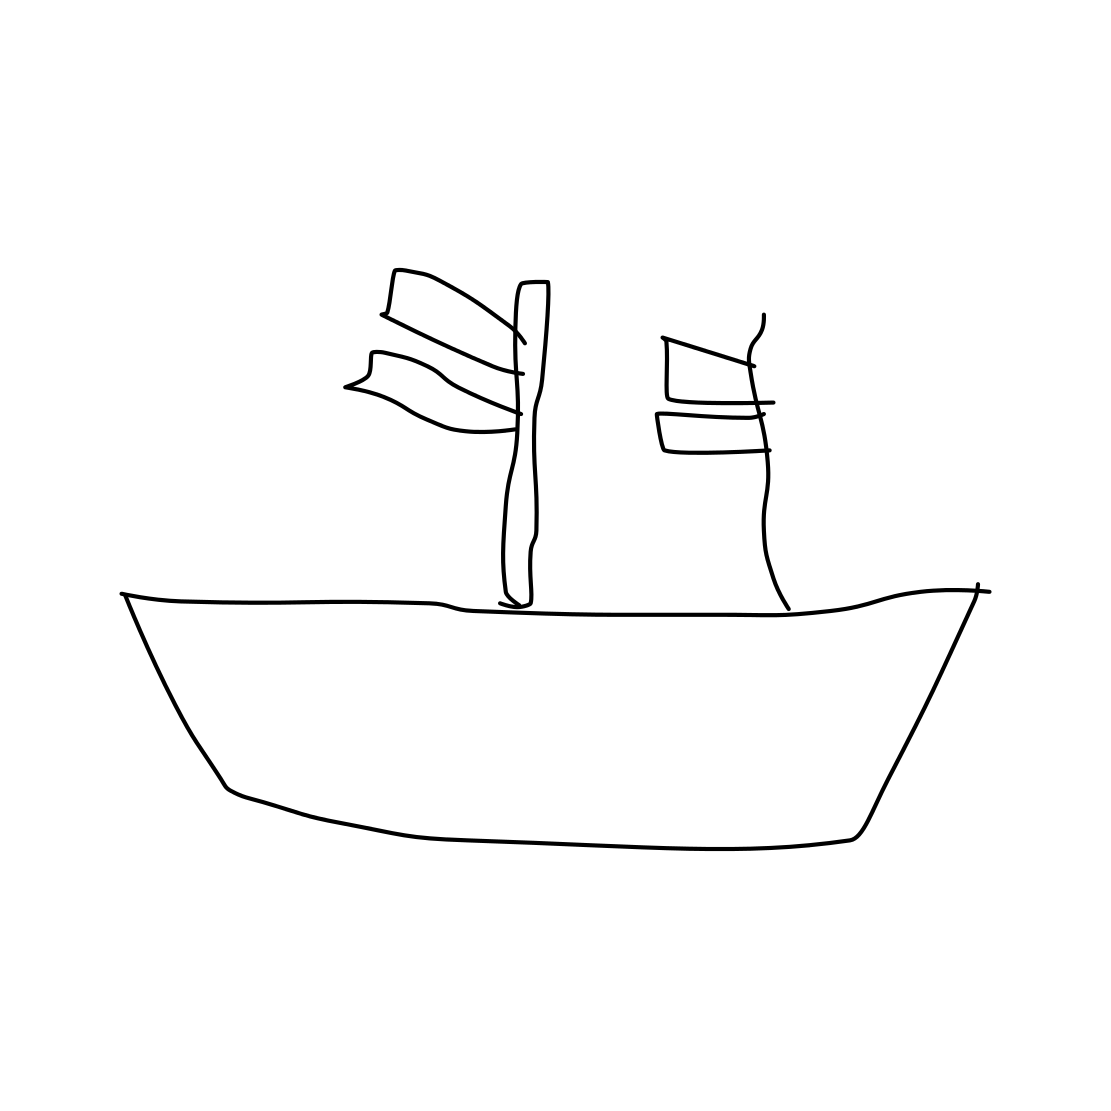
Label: ship